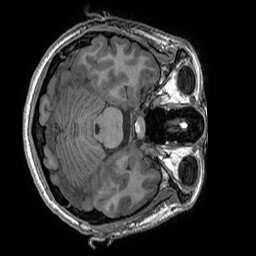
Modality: T1w
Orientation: axial
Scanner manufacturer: ge
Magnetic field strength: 3 T
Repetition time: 0.008156 s
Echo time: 0.00318 s